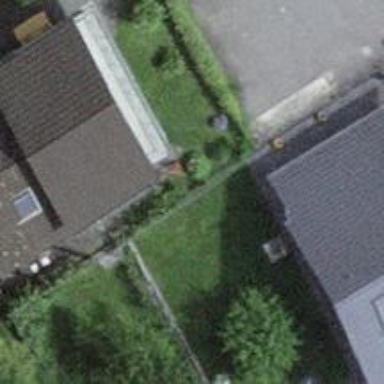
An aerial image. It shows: Gabled roofed apartment building with black roof.